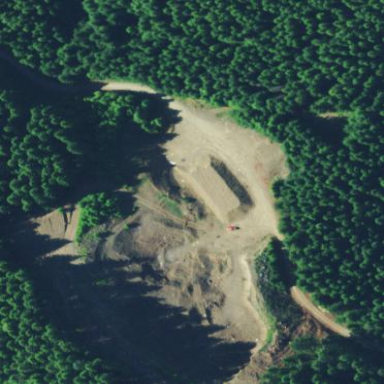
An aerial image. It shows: Quarry used for shooting sport activities.